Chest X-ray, AP view. Patient: 24 years old, sex F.
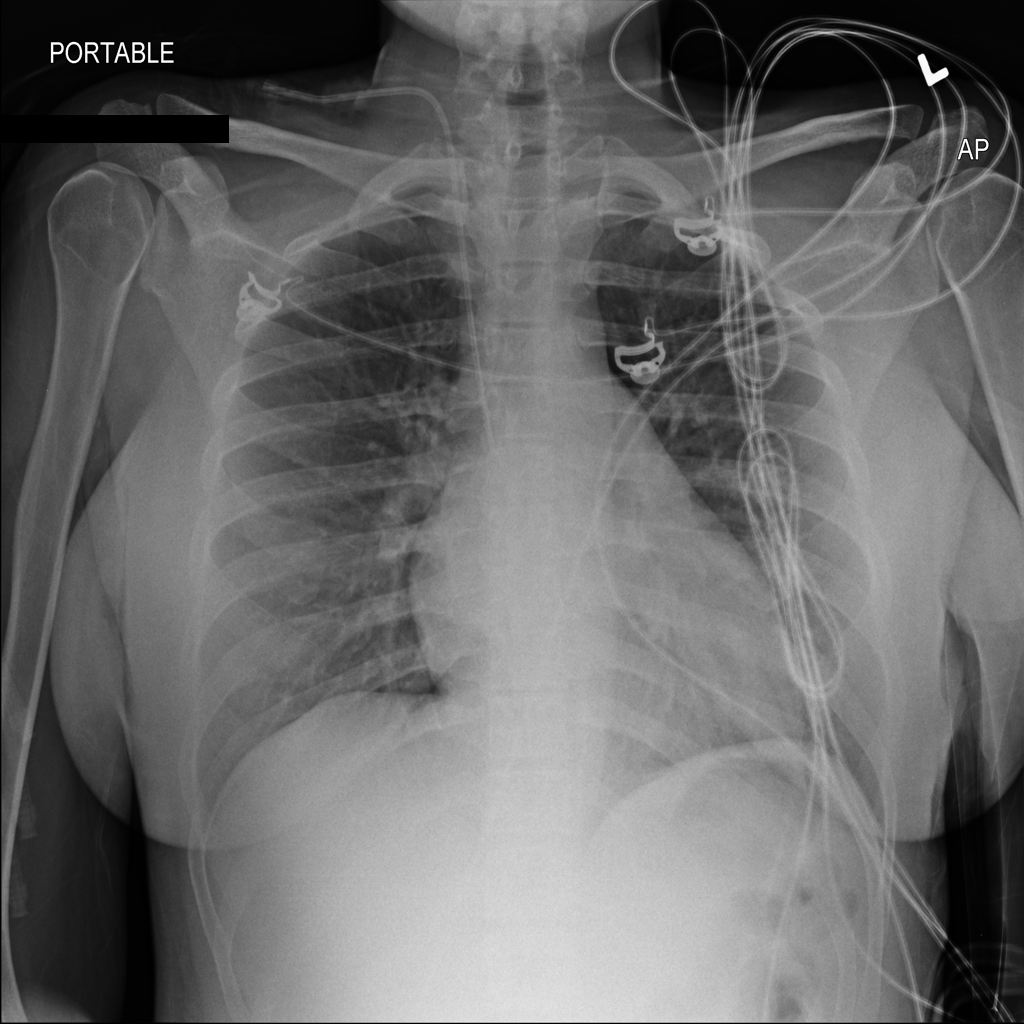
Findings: Cardiomegaly